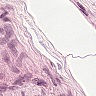
Metastatic tissue present: no